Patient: sex F, age 52
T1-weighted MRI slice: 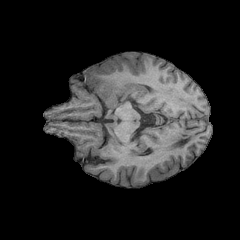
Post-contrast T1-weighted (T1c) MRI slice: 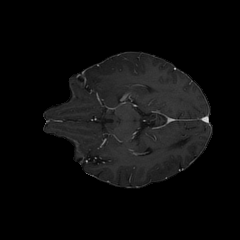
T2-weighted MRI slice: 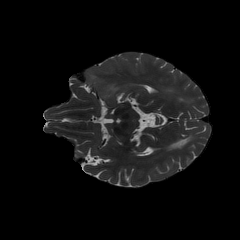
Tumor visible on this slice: yes
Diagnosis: Glioblastoma, IDH-wildtype
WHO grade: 4